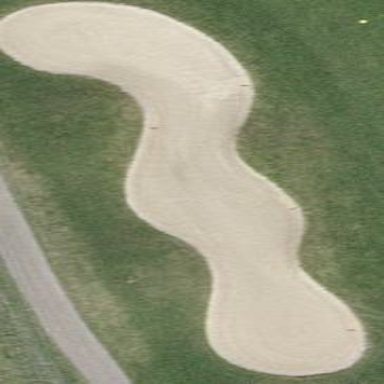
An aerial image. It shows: Sand bunker on golf course.